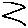
Label: zigzag